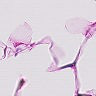
Metastatic tissue present: no